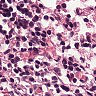
Metastatic tissue present: no